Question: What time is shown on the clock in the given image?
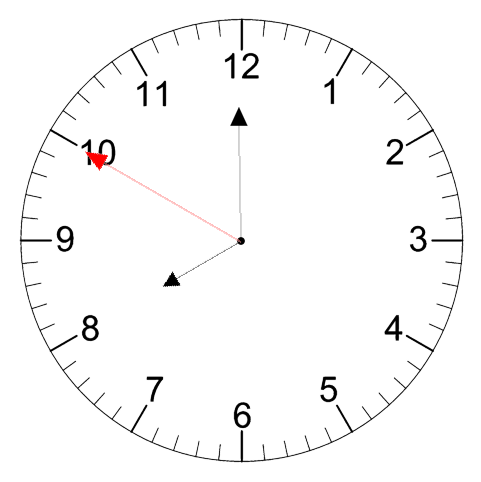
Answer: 07:59:50